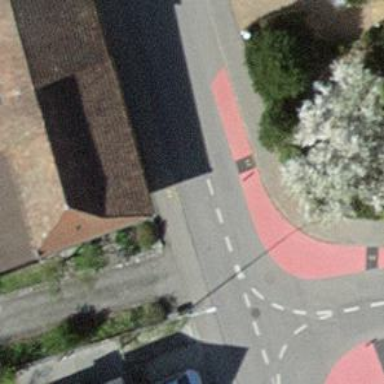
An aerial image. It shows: Unmarked road crossing.